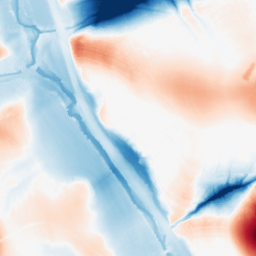
Category: morphological
Decomposition family: morphological
Decomposition parameters: operation: average
size: 50
Upsampling method: cubic_catmull_rom
Upsampling parameters: scale: 8
Upsampling scale: 8